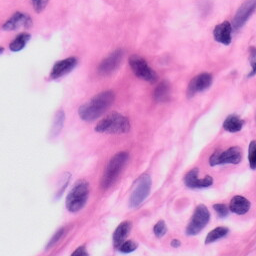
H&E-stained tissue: Skin